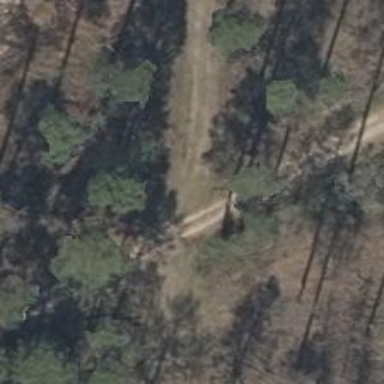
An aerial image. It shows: Sandy track road.